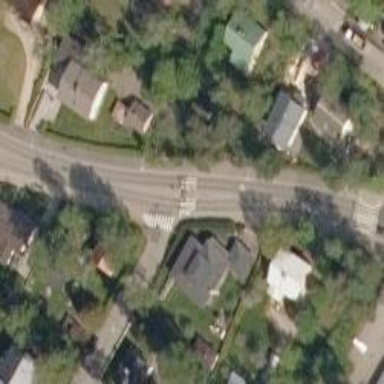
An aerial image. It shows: Road with "give way" sign.